Question: Pro Informant -app has this kind of scrolling to left and right. How can you do this in Android?

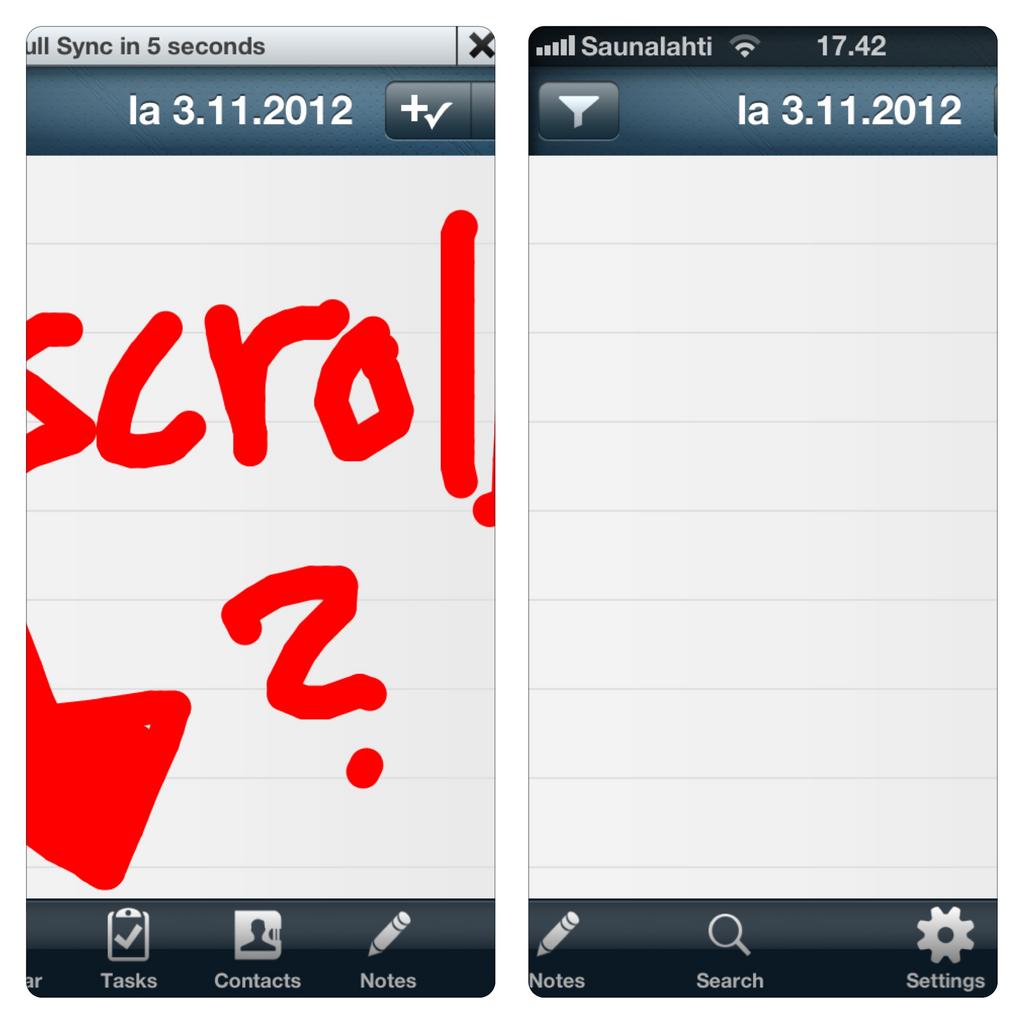
Answer: <URL> is probably what you're looking for.